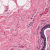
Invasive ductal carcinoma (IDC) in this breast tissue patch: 0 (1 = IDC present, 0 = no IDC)